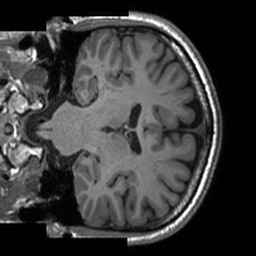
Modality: T1w
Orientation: coronal
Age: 47
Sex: male
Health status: healthy
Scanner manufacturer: siemens
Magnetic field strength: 3 T
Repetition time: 2 s
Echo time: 0.00203 s